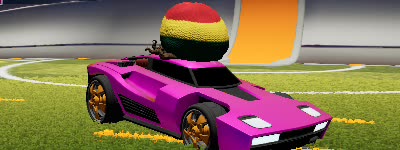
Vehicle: breakout